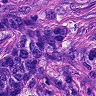
Metastatic tissue present: yes